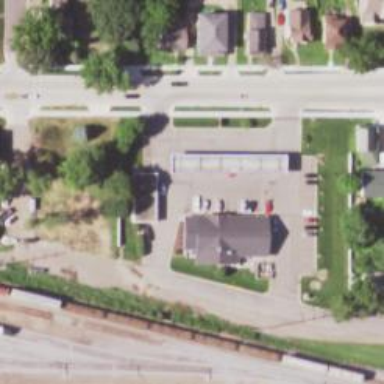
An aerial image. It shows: Convenience shop.